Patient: sex M, age 71
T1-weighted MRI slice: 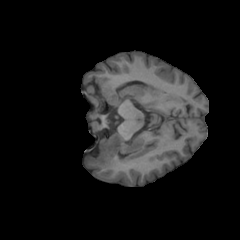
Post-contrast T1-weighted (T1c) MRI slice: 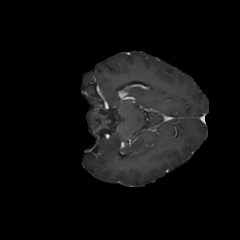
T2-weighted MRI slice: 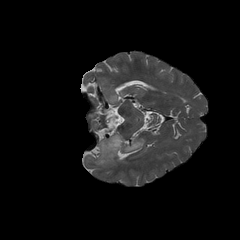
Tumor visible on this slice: yes
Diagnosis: Astrocytoma, IDH-wildtype
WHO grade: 2